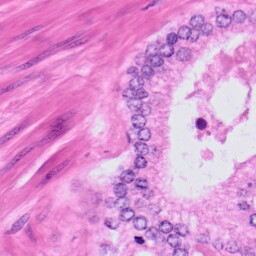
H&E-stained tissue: Prostate